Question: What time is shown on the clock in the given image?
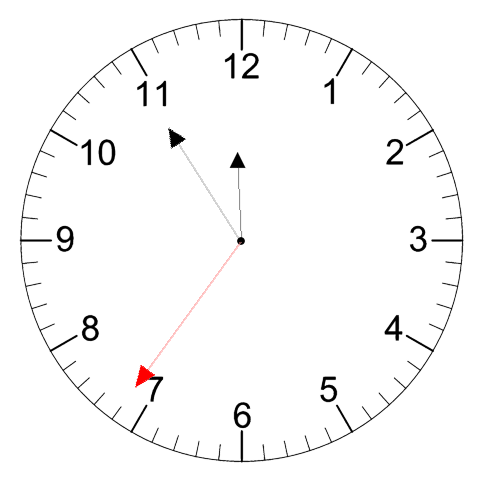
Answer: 11:54:36